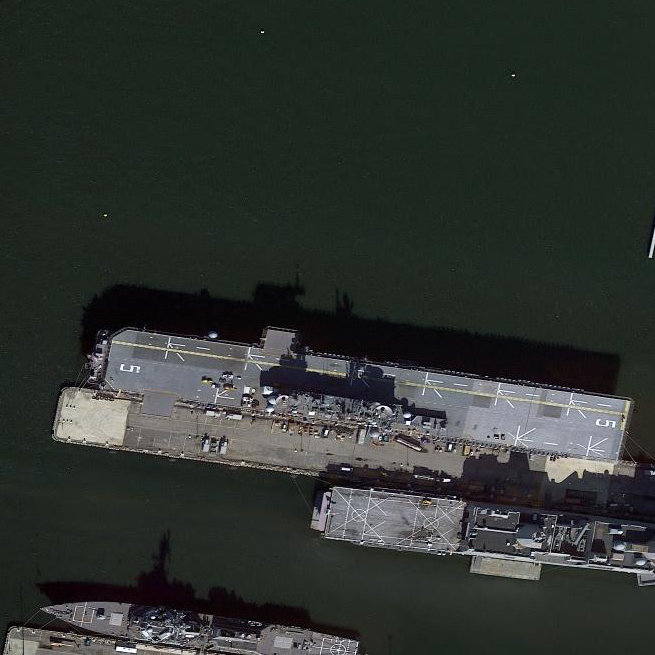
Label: Wasp-class_assault_ship